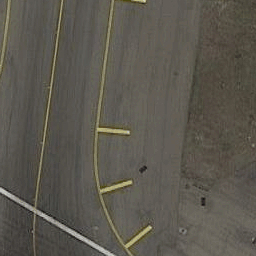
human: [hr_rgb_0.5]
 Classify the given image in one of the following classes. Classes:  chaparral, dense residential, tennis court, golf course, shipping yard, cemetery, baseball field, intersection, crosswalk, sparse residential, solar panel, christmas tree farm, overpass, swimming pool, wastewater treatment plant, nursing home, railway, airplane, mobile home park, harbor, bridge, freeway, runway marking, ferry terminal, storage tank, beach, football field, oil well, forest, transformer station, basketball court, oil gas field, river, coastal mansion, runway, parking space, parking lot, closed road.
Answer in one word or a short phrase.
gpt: runway marking